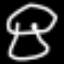
Label: mushroom